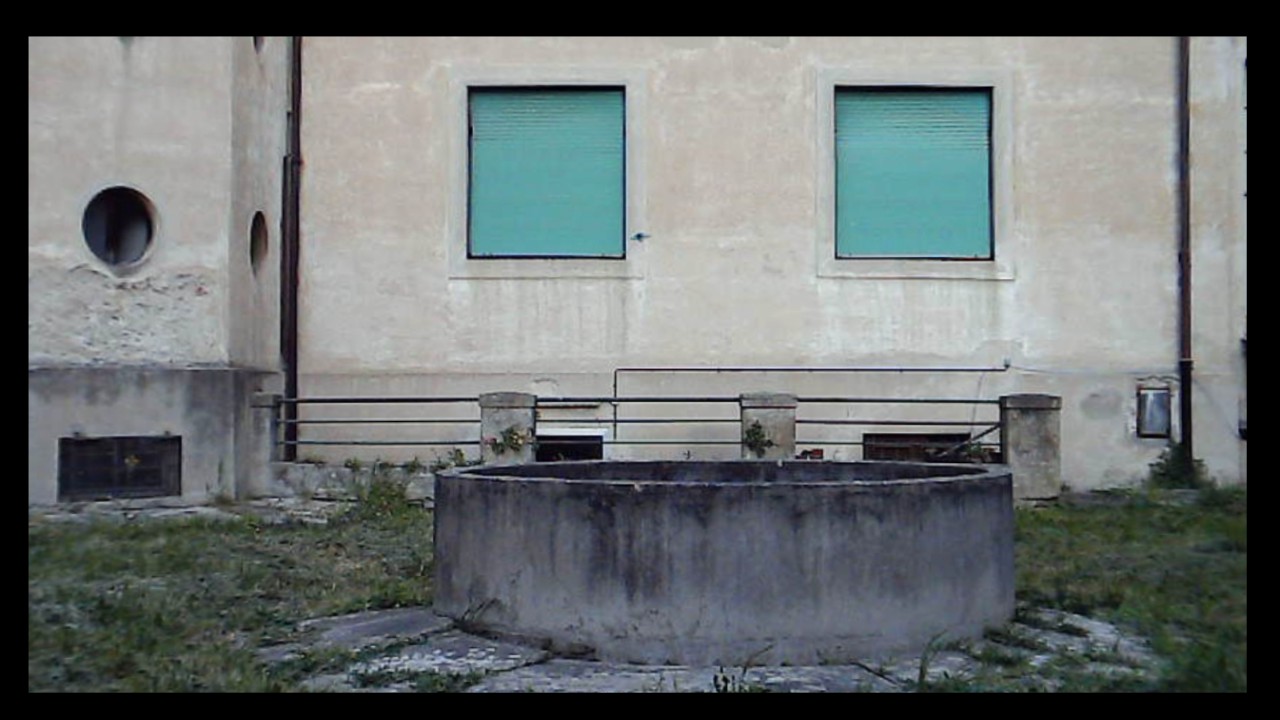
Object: Betafpv air75